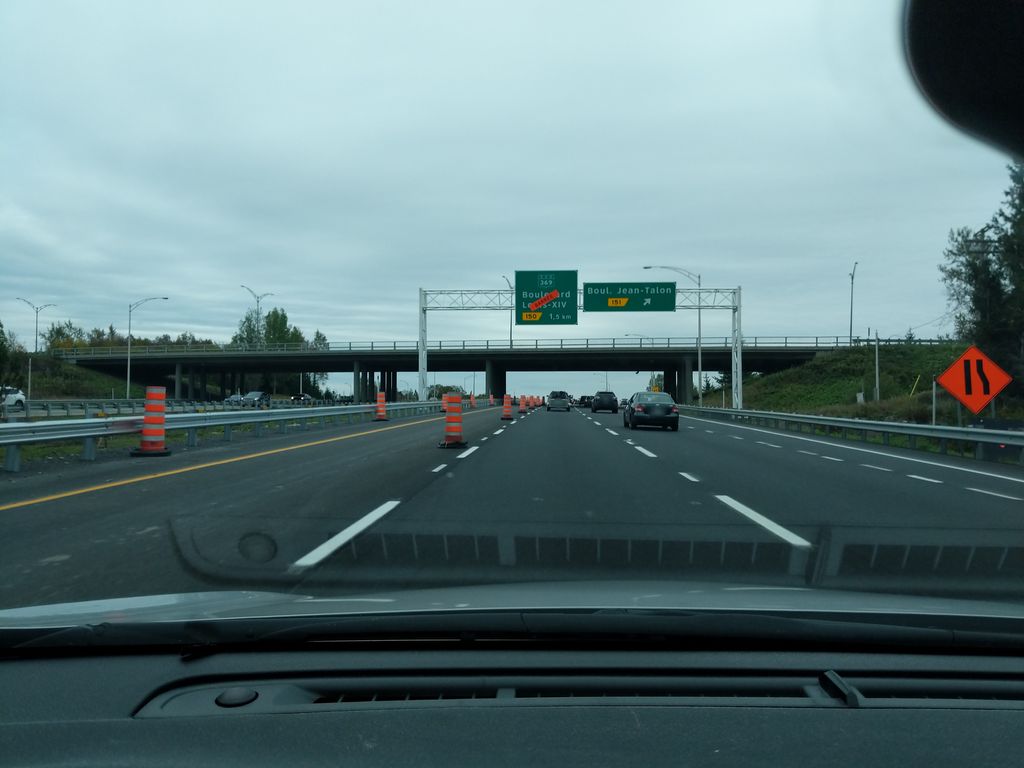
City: quebec_city